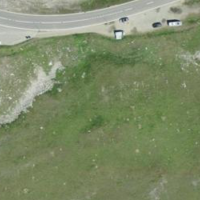
EUNIS habitat code: 26
Species observed at this site:
Campanula thyrsoides